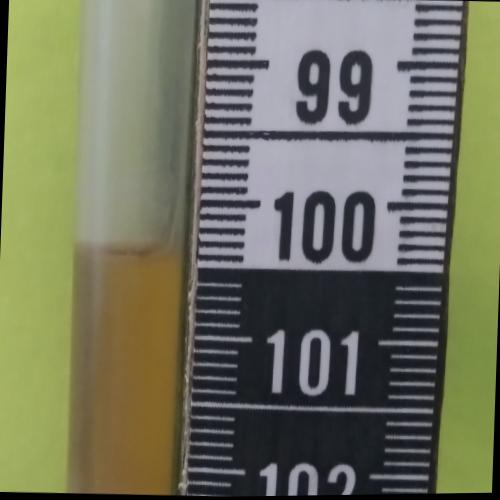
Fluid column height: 100.4 cm